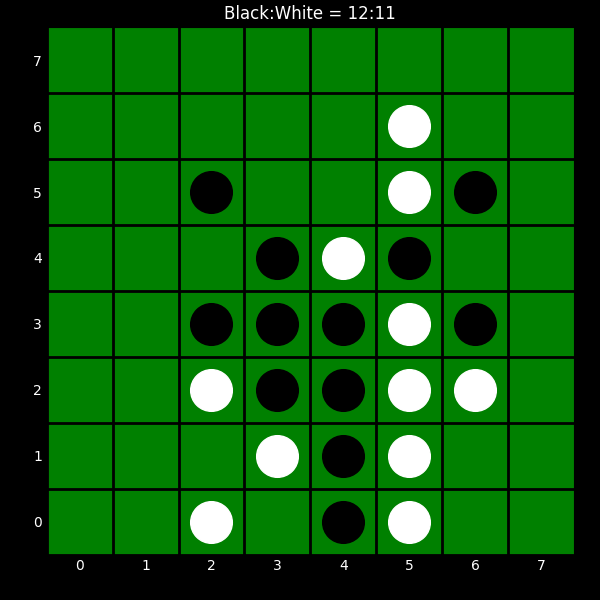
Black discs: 12
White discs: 11